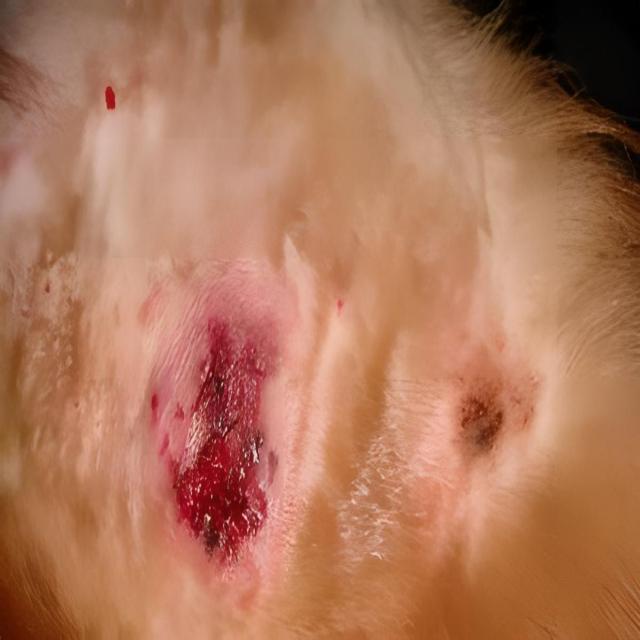
Canine dermatitis — inflammation of the skin presenting with erythema, pruritus, papules, and excoriation. May be allergic, contact, or atopic in origin.